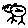
Label: bird